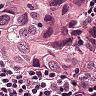
Metastatic tissue present: yes